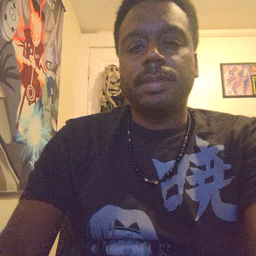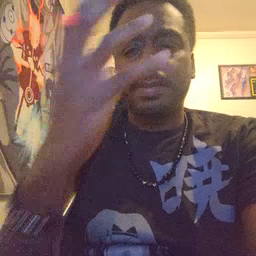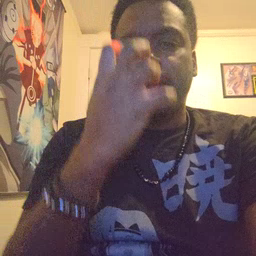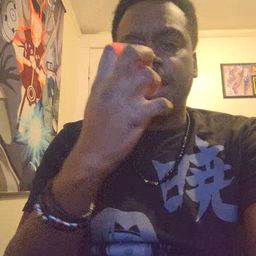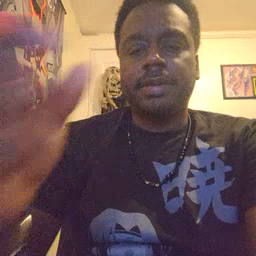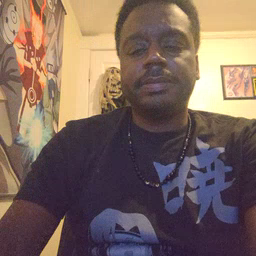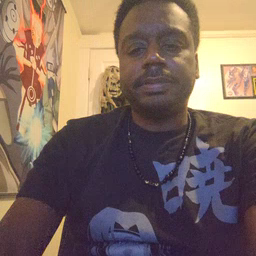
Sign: mad